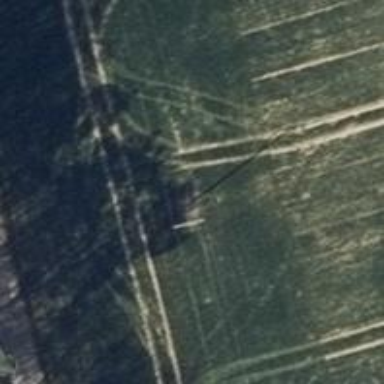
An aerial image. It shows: Minor power line with three cables.